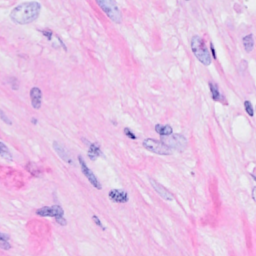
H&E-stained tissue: Breast